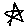
Label: star